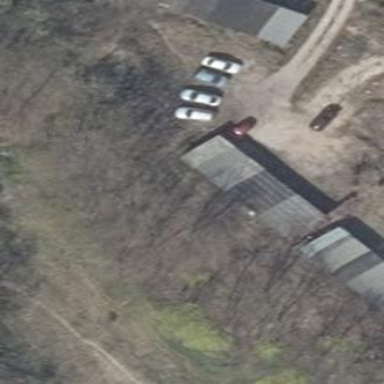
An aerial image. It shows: Group of garages.